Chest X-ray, AP view. Patient: 11 years old, sex F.
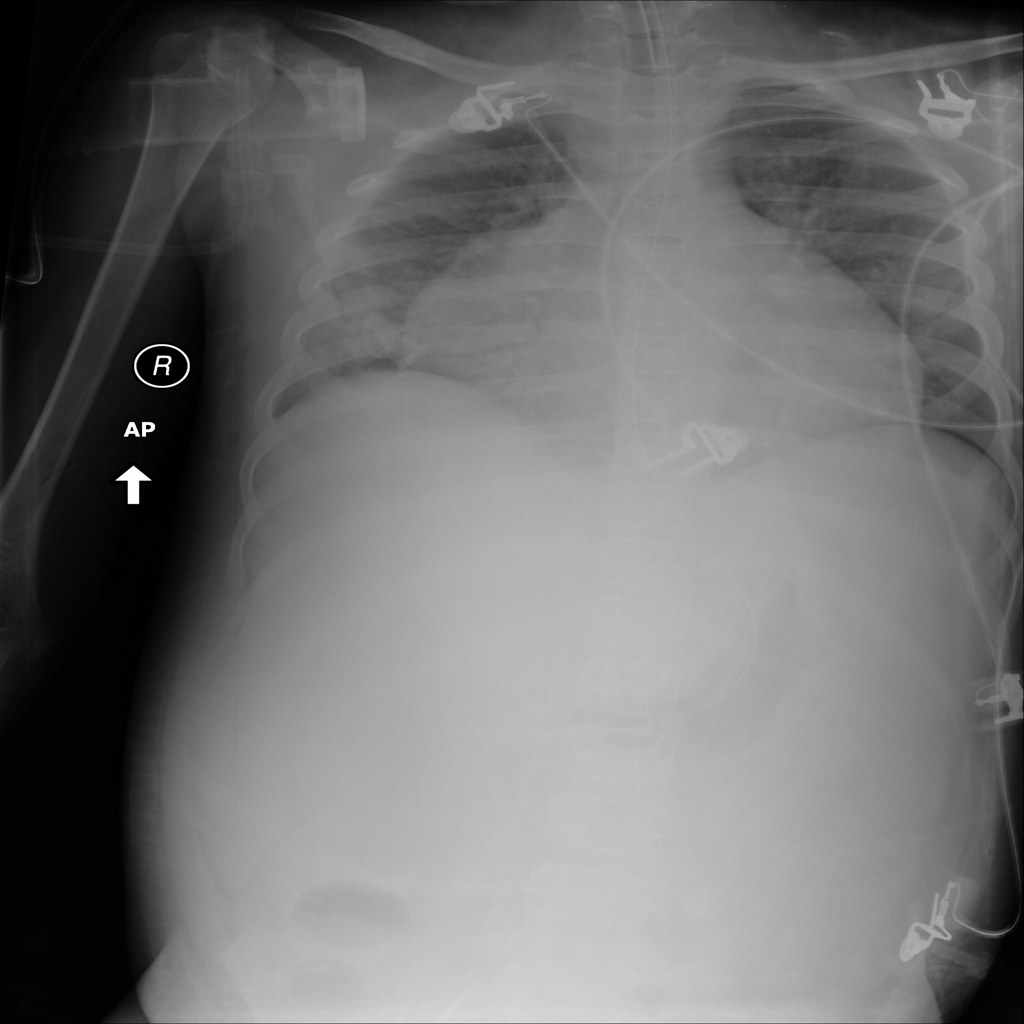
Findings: Infiltration